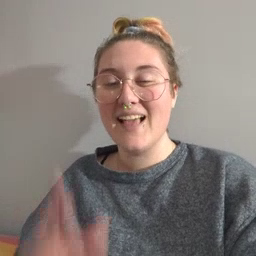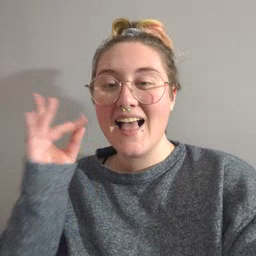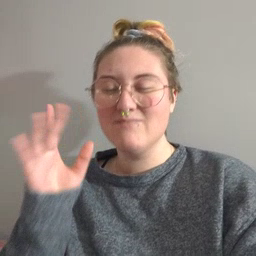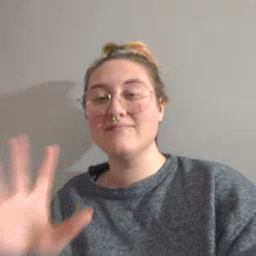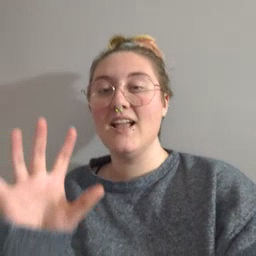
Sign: cat